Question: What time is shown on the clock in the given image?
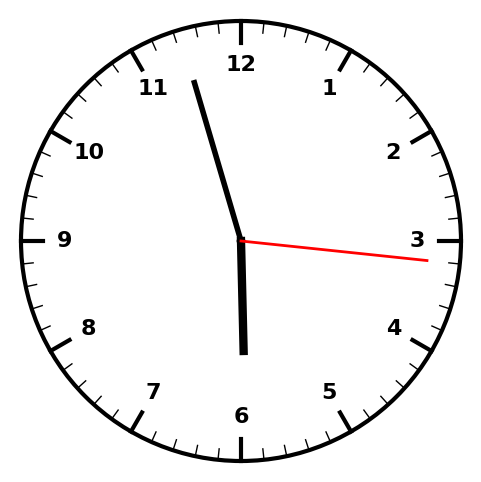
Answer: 05:57:16